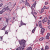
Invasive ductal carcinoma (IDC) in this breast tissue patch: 1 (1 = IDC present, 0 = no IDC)